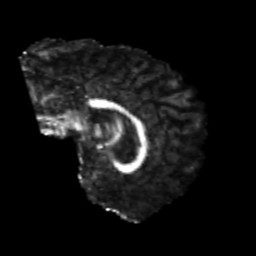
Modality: FA
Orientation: sagittal
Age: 21
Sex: male
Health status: healthy
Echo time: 0.074 s